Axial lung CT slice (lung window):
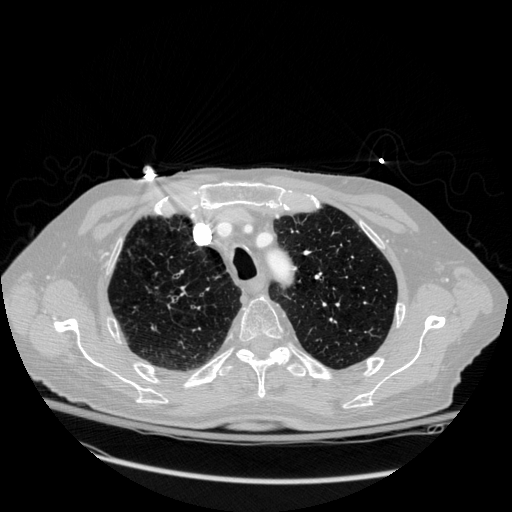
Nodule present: no